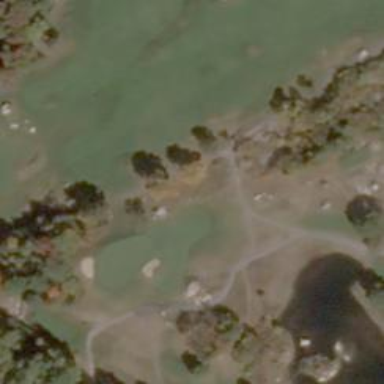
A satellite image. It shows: Golf fairway surrounded by grass.